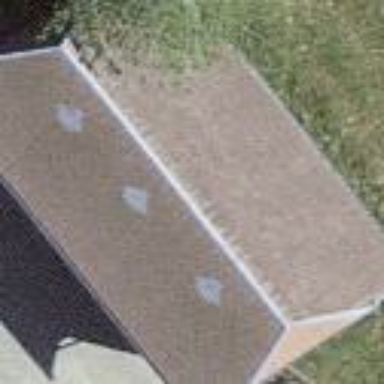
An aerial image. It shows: Shed.